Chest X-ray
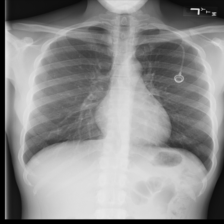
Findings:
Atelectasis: negative
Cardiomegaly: negative
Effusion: negative
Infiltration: negative
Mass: negative
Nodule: negative
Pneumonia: negative
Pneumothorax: negative
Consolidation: negative
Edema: negative
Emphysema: negative
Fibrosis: negative
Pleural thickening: negative
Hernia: negative